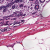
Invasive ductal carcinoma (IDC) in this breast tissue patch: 0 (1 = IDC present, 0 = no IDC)